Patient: sex F, age 73
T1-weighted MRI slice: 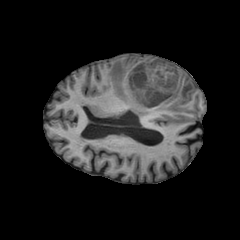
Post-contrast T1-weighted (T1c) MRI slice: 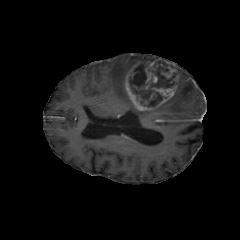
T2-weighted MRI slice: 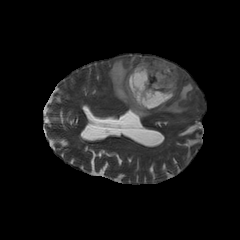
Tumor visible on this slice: yes
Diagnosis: Glioblastoma, IDH-wildtype
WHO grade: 4